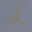
Label: 2